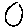
Label: circle